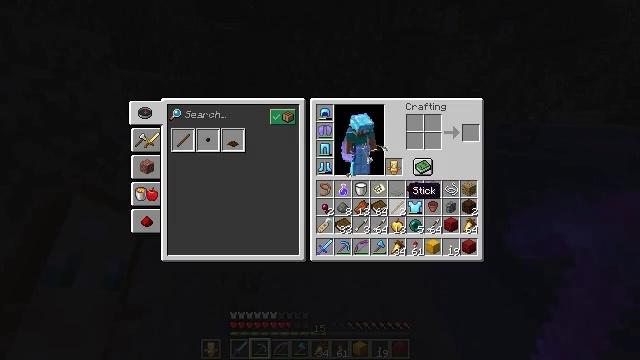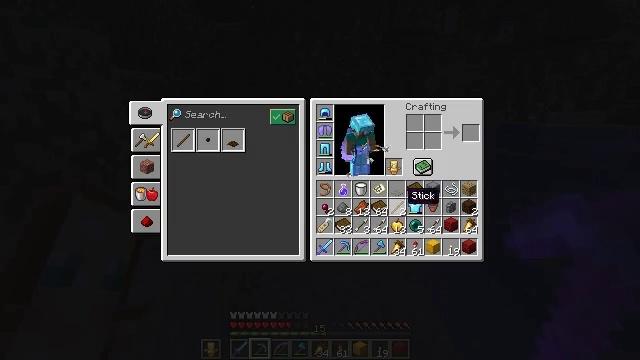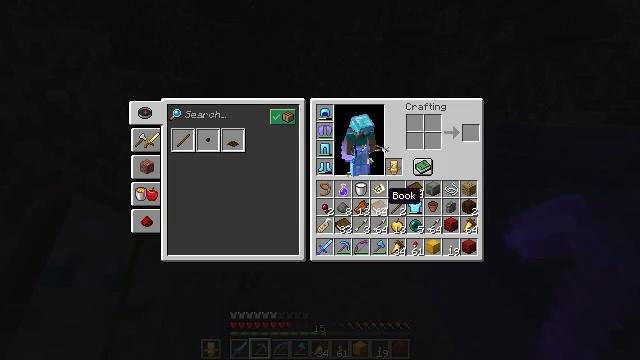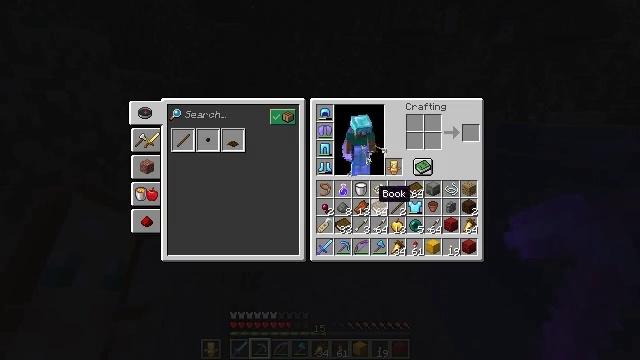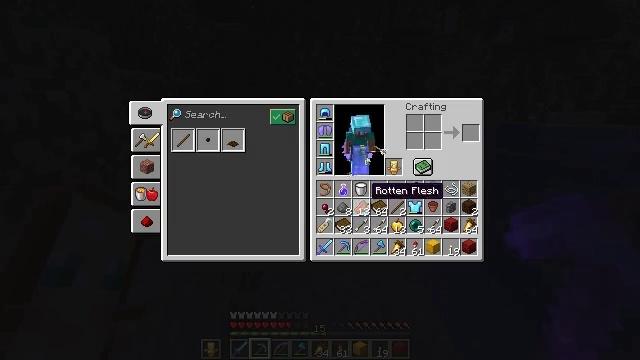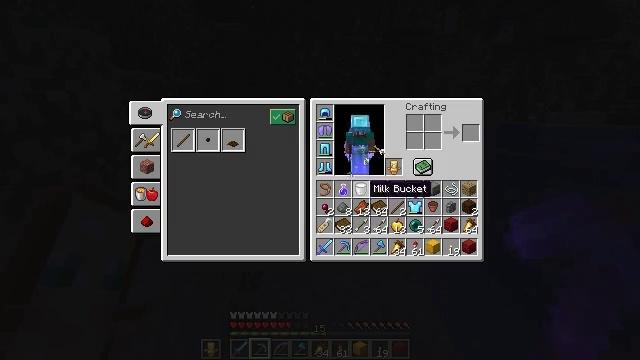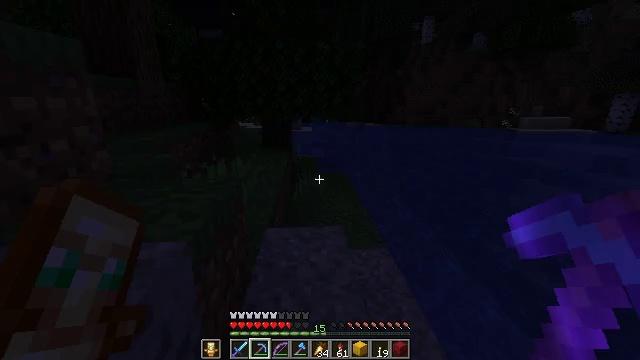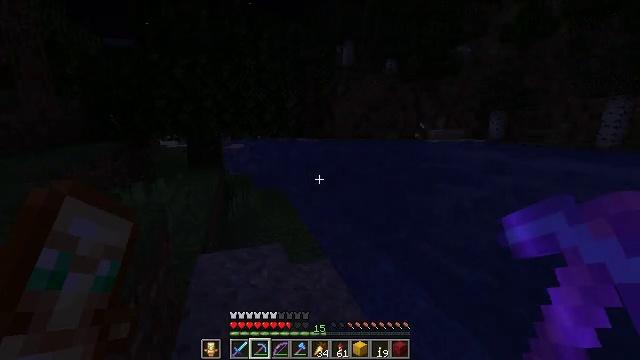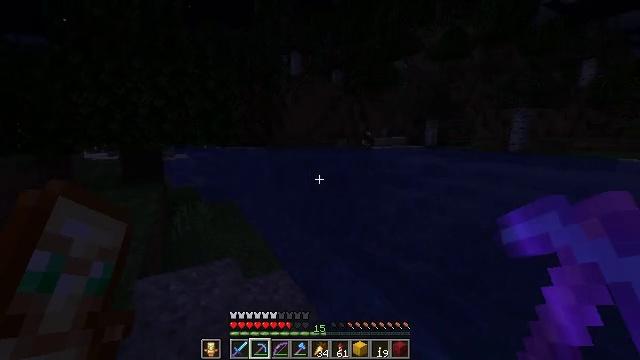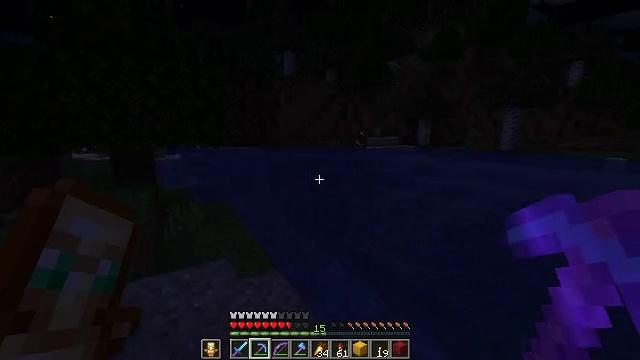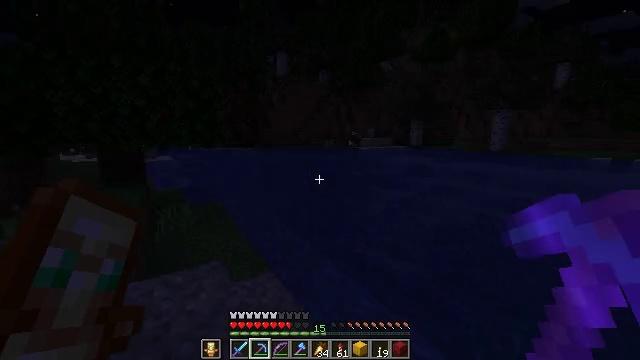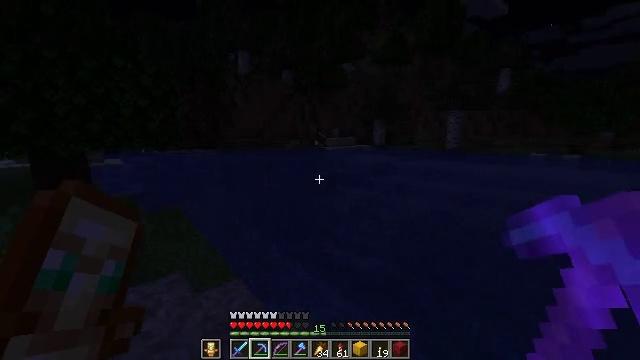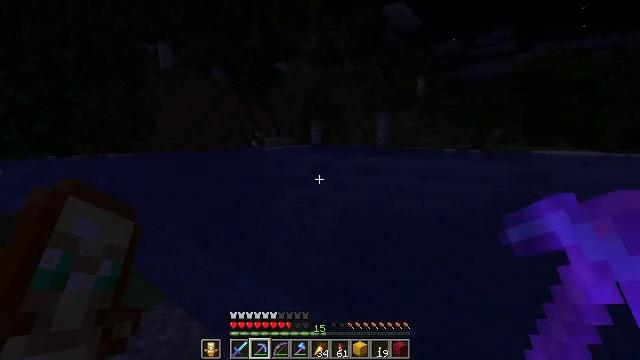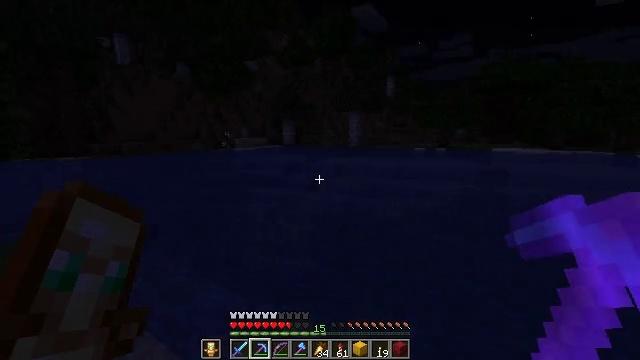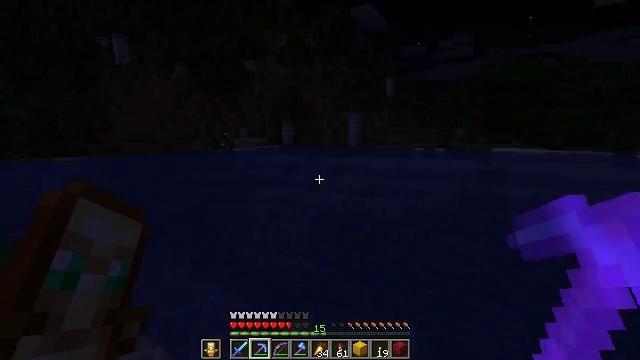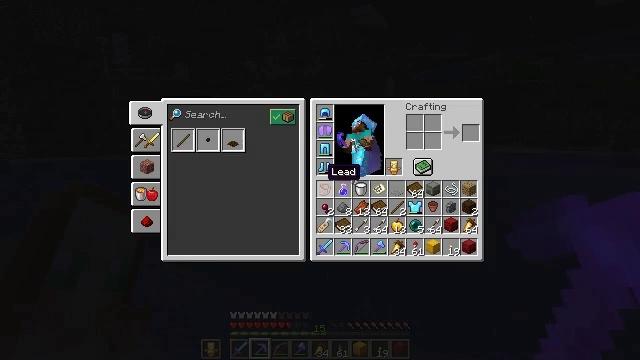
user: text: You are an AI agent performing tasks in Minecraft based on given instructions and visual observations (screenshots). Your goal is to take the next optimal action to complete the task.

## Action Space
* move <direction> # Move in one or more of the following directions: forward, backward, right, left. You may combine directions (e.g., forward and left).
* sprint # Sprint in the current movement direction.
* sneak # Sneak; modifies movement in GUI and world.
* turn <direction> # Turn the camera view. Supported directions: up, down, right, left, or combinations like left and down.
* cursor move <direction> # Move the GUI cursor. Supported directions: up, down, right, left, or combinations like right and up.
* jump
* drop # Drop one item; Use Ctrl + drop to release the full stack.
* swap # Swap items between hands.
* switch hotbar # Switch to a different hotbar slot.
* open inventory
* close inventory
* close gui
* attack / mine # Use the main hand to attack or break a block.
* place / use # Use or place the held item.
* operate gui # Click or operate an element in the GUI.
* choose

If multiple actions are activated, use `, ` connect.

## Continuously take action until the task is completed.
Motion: motion action
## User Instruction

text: Remove a spider eye from the inventory.
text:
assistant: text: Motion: no_op
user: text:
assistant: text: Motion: cursor move left
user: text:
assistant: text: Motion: cursor move left
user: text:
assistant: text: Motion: cursor move left
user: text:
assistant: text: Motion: no_op
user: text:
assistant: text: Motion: cursor move right and up, close inventory
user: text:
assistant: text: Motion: turn right and up, close inventory
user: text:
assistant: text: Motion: turn right and up, close inventory
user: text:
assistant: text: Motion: turn right
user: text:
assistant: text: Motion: turn right
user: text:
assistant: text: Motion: move forward, turn right
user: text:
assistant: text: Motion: move forward, turn right
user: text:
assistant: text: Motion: turn right
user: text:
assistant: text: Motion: no_op
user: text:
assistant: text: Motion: open inventory
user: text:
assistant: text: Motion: open inventory
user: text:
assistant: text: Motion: no_op
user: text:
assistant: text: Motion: no_op
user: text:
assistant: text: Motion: no_op
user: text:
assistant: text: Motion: cursor move down
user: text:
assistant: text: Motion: cursor move down
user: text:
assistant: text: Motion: no_op
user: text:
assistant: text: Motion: no_op
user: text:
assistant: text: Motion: no_op
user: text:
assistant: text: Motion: sprint
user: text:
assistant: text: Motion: sprint
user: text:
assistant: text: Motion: sprint
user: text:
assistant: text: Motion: sprint
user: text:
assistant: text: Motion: sprint
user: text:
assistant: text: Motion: sprint